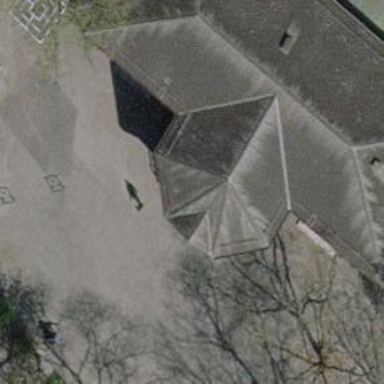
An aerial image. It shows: Building with hipped roof made of metal.